Field crop: maize
Growth stage: 2
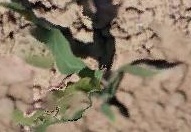
Species: maize